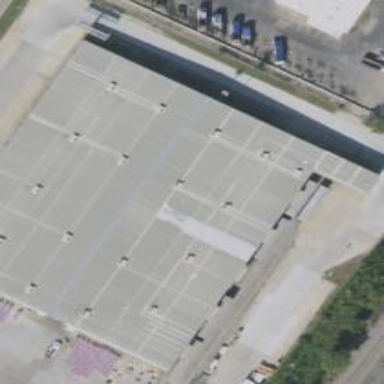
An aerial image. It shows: Warehouse.